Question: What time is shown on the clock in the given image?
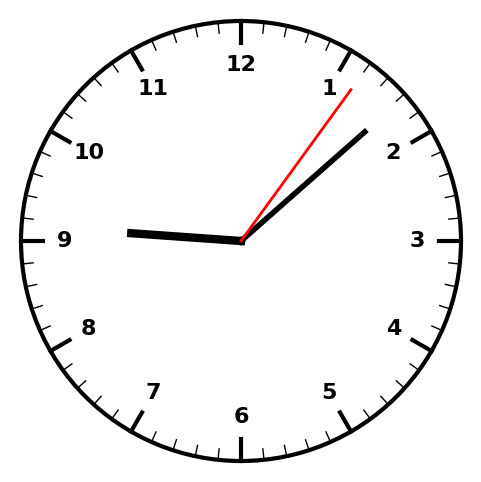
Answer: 09:08:06